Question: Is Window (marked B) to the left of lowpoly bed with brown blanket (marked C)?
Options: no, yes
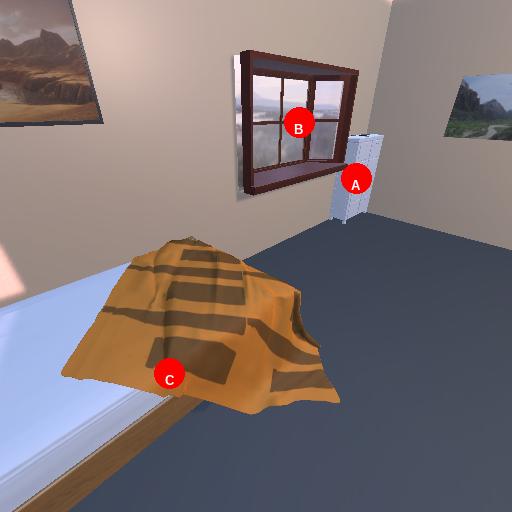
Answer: no